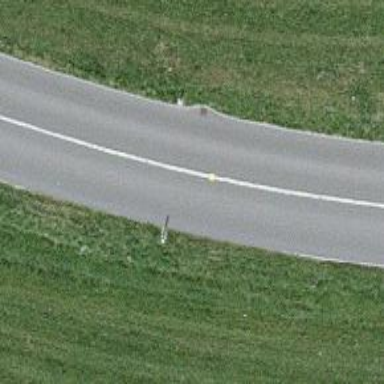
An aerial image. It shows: Tertiary road.